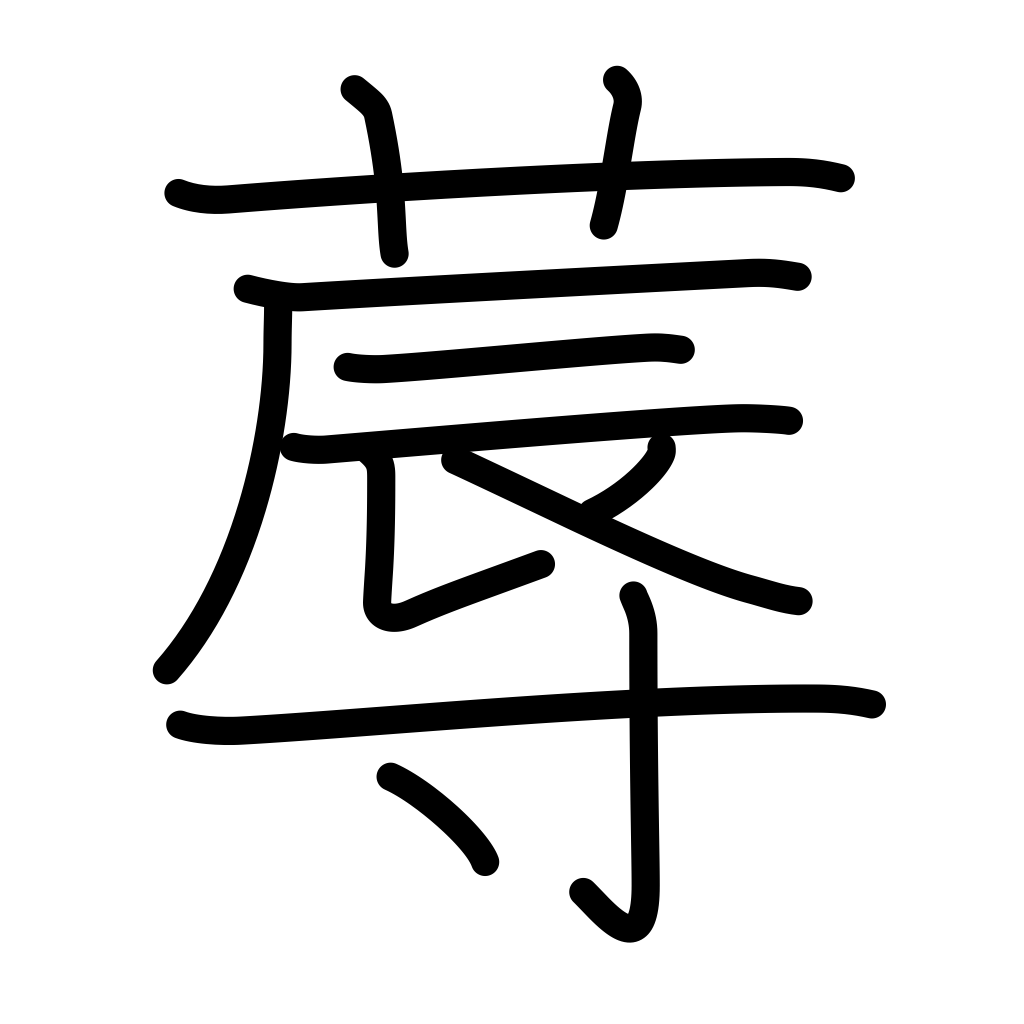
Meaning: bed